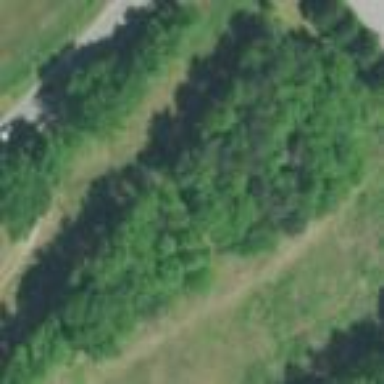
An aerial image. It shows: Beautiful woodland area.